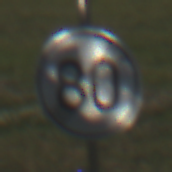
Verkehrszeichen: EndeGeschwindigkeit80
Umgebung: Outdoor, Nature
Tageszeit: MorningAfternoon
Wetter: PartlyCloudy
Licht: Natural
Jahreszeit: NotSpecified
Kontrast: HighContrast